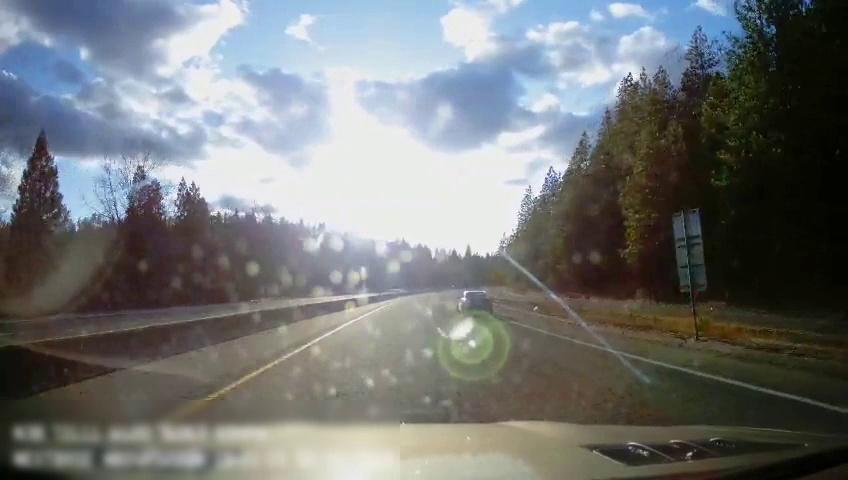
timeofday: Day
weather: Sunny
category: Drivable Space
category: Drivable Space
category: Vehicles | Car
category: Lanes | Opposite Lane
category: Lanes | Opposite Lane
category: Lanes | Alternate Lane
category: Lanes | Current Lane
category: Lanes | Alternate Lane